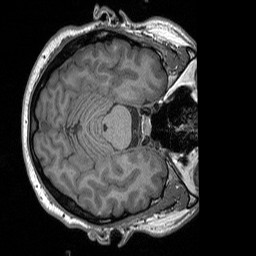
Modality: T1w
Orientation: axial
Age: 31
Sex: male
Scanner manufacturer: siemens
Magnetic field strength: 3 T
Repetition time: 1.9 s
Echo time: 0.00252 s